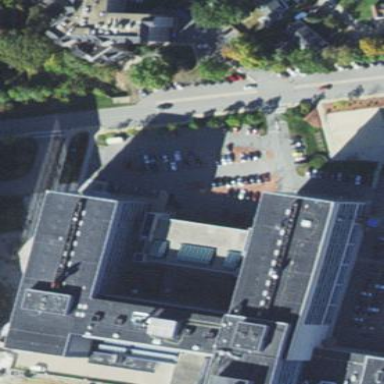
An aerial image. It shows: College building.